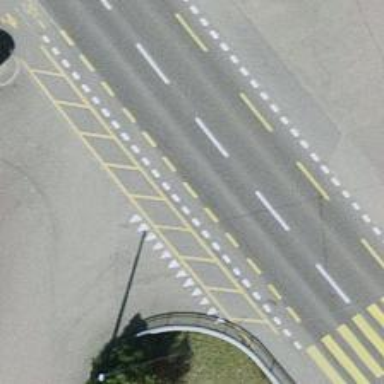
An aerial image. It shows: Primary highway bridge with separate cycle lane and sidewalks on both sides.